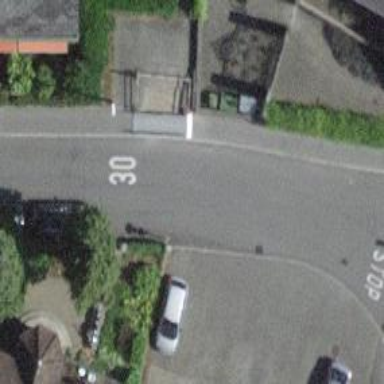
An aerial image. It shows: Kerb barrier.